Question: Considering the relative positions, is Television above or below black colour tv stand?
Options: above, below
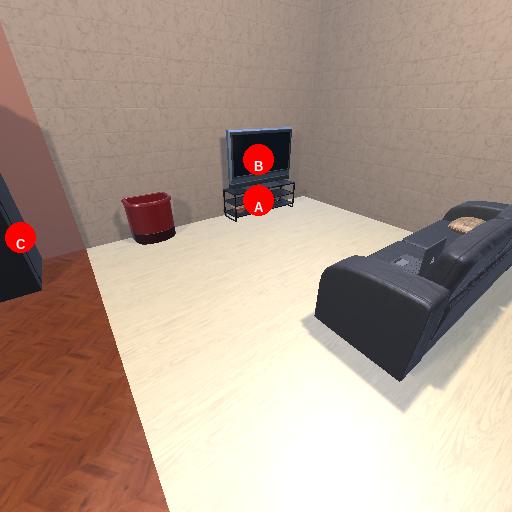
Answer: above